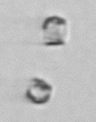
Label: Thalassiosira_sp_aff_mala